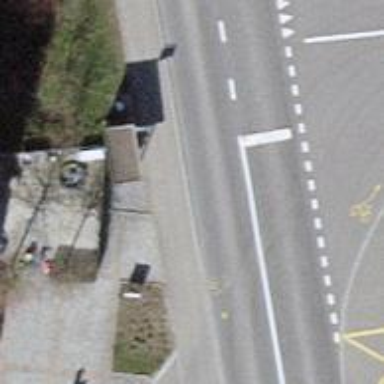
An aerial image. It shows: Bus stop with sheltered platform for public transport.